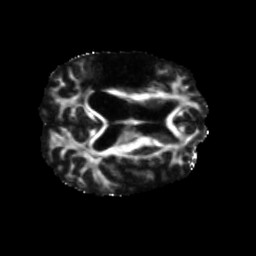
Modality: FA
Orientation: axial
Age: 55
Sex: male
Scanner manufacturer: siemens
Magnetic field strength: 3 T
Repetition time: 5.47 s
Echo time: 0.0854 s